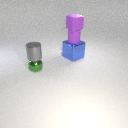
small gray metal cylinder above small green metal sphere